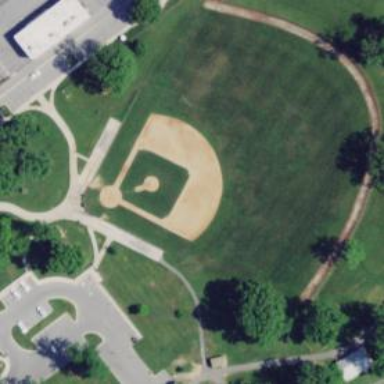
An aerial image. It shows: Baseball pitch for leisure land activities.